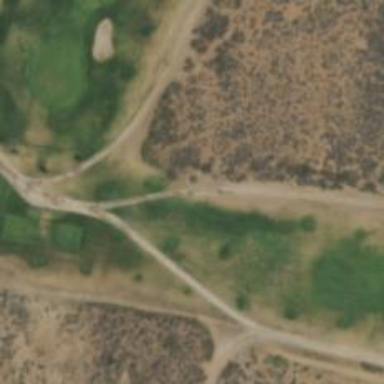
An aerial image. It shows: Service road designated as golf cart path.